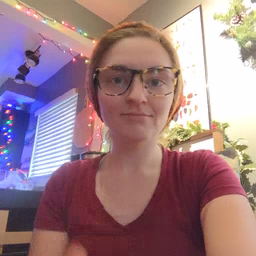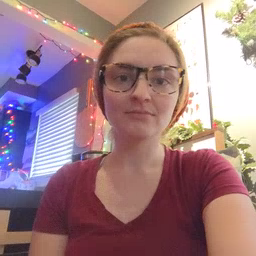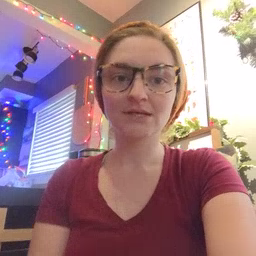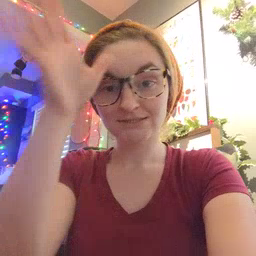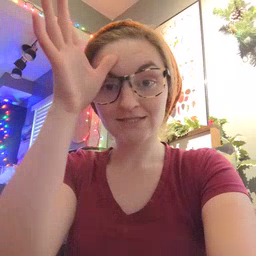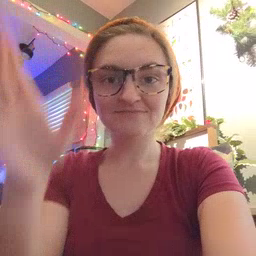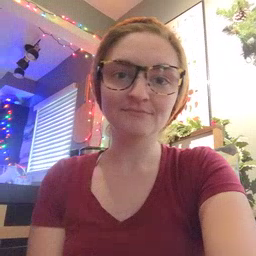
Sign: dad